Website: crate-barrel
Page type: customer-info-address
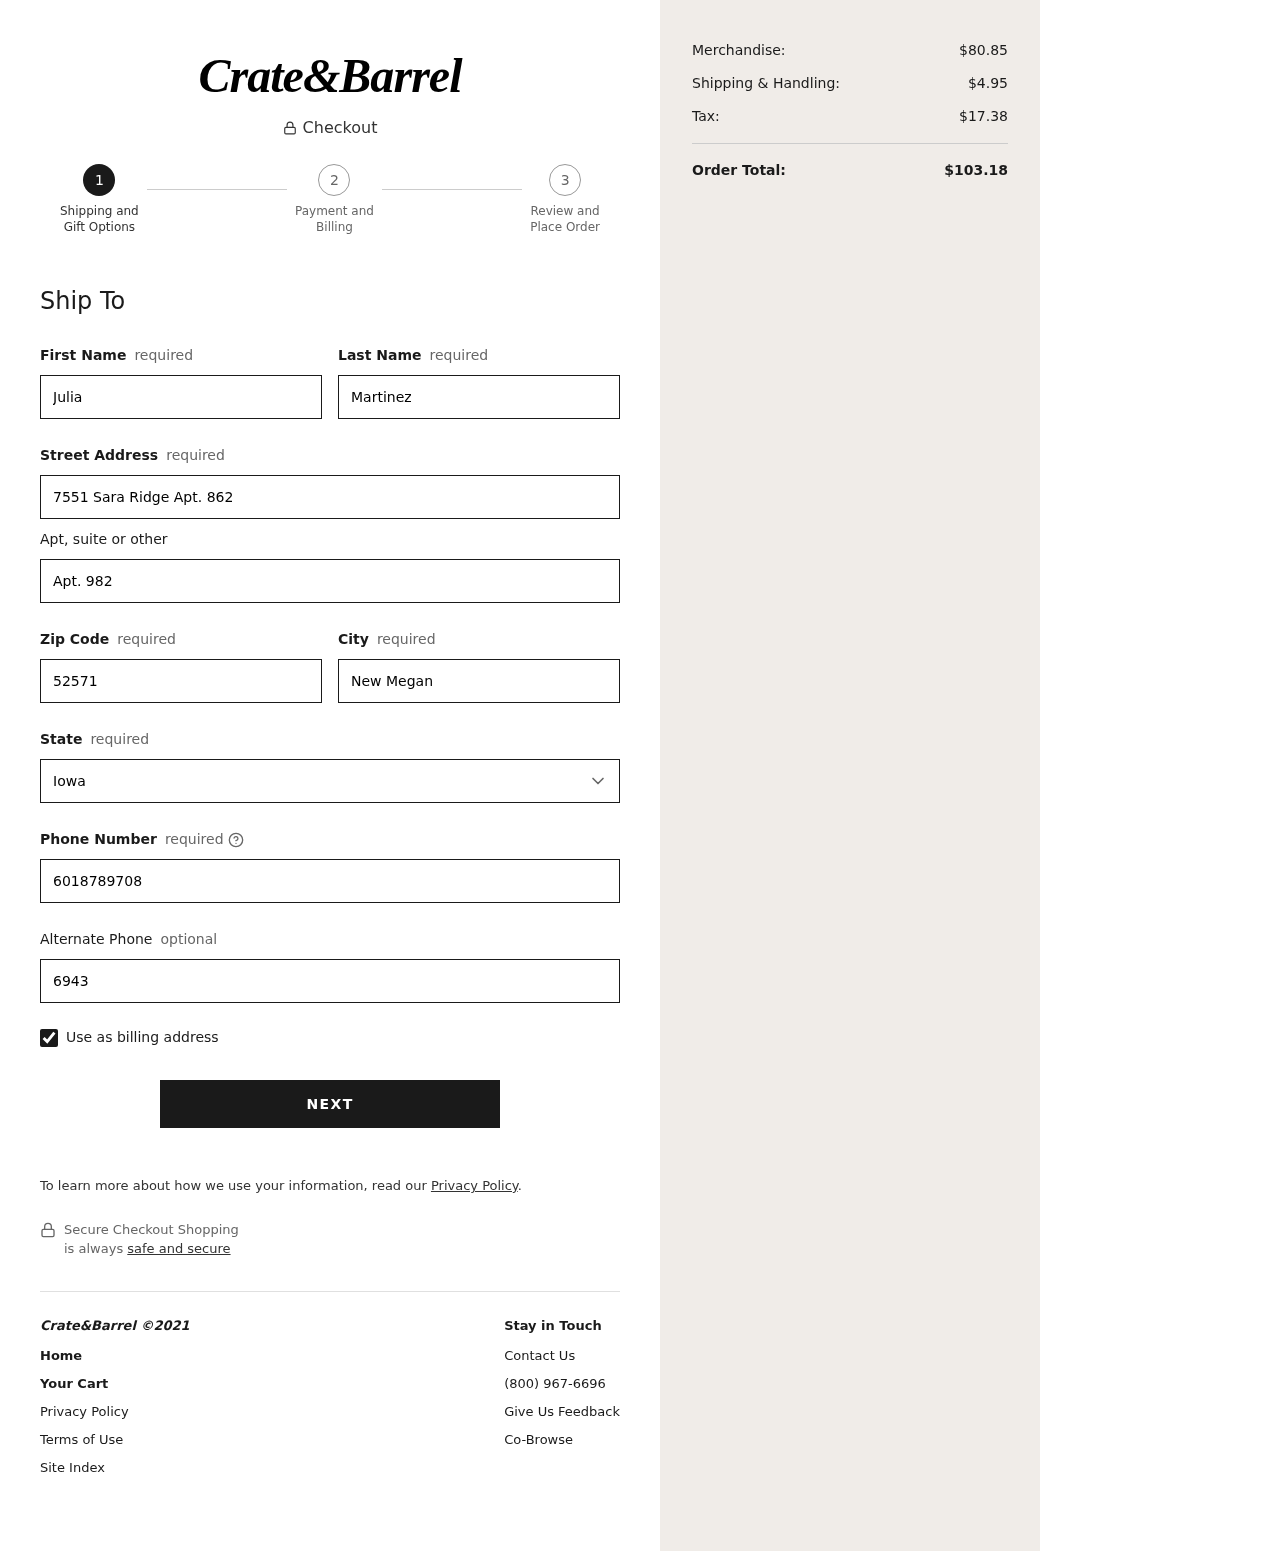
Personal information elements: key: PII_STATE
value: Iowa
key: PII_FIRSTNAME
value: Julia
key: PII_LASTNAME
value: Martinez
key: PII_STREET
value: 7551 Sara Ridge Apt. 862
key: PII_STREET2
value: Apt. 982
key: PII_POSTCODE
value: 52571
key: PII_CITY
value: New Megan
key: PII_PHONE
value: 6018789708
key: PII_PHONE_ALT
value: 6943844293
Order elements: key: ORDER_SUBTOTAL
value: $80.85
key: ORDER_SHIPPING_COST
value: $4.95
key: ORDER_TAX
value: $17.38
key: ORDER_TOTAL
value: $103.18